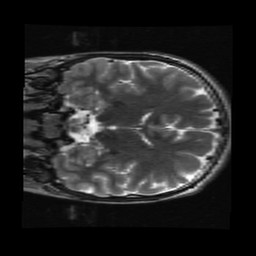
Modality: T2w
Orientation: coronal
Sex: male
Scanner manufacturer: ge
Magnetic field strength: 3 T
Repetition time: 5 s
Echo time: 0.1012 s